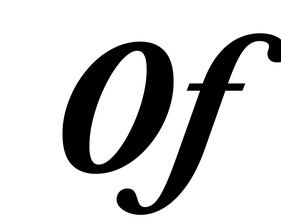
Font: LibreCaslonText-Italic_Bold_Italic